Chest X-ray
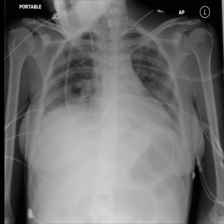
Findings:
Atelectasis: negative
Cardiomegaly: negative
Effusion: negative
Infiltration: positive
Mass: negative
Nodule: negative
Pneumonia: negative
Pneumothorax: negative
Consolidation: negative
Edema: negative
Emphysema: negative
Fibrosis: negative
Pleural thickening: negative
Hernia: negative